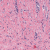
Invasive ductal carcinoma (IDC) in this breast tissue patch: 1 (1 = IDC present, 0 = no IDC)